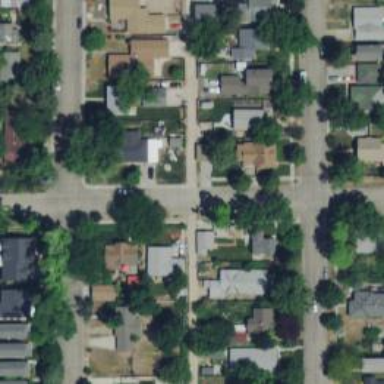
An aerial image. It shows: Alleyway designated as service road.